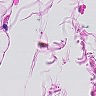
Metastatic tissue present: no